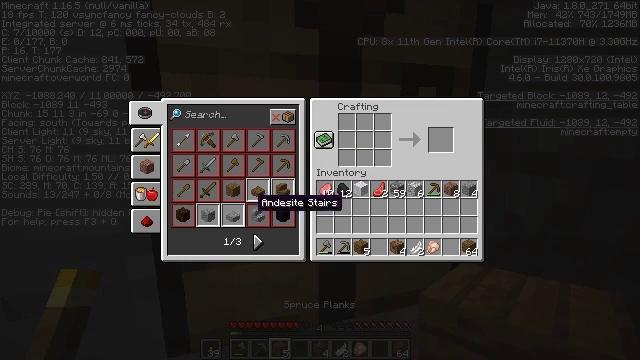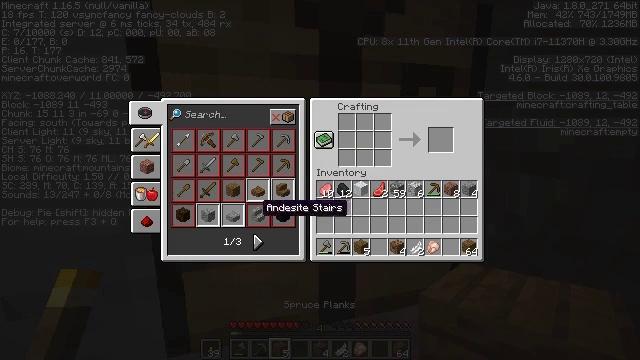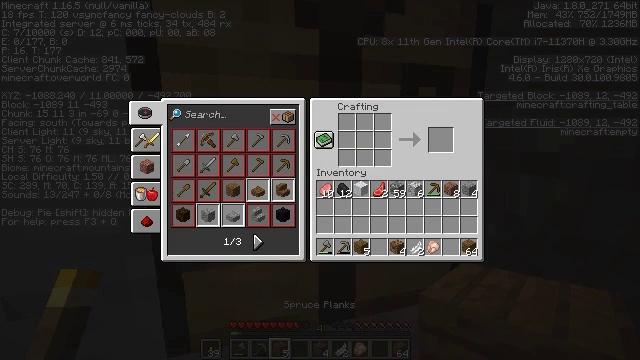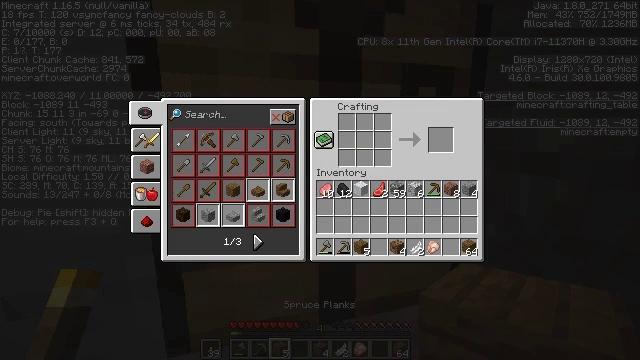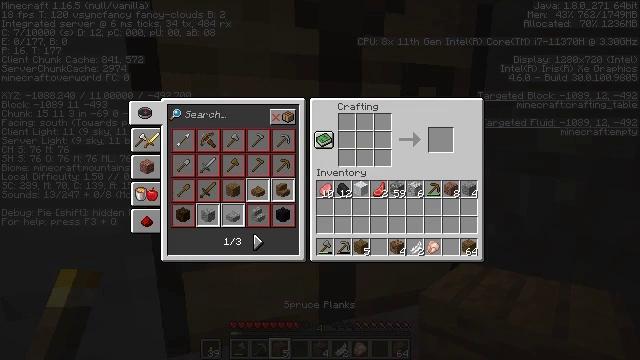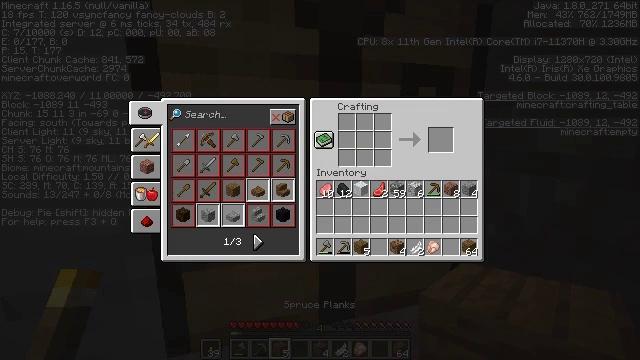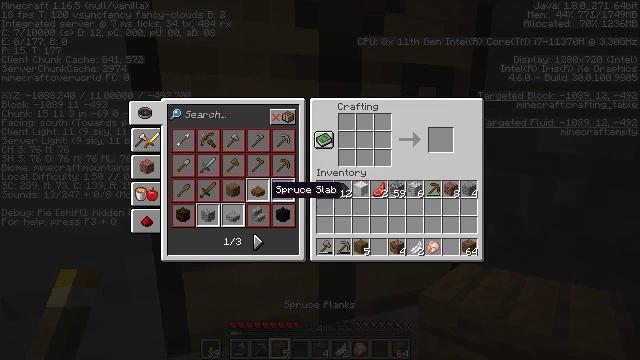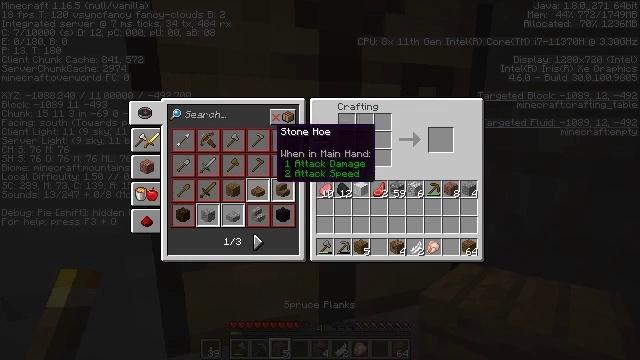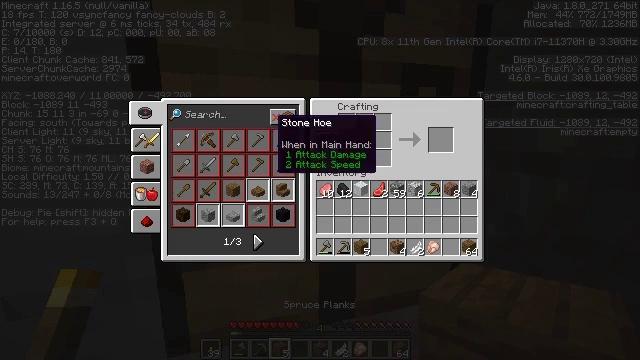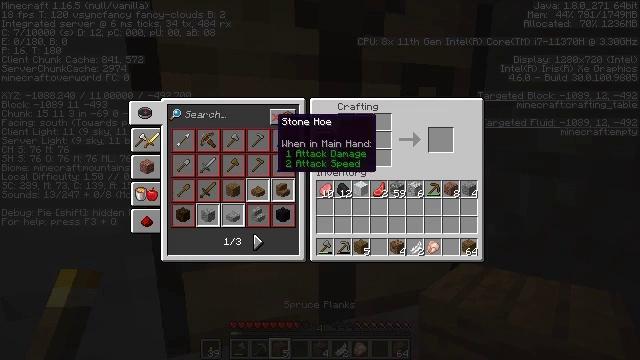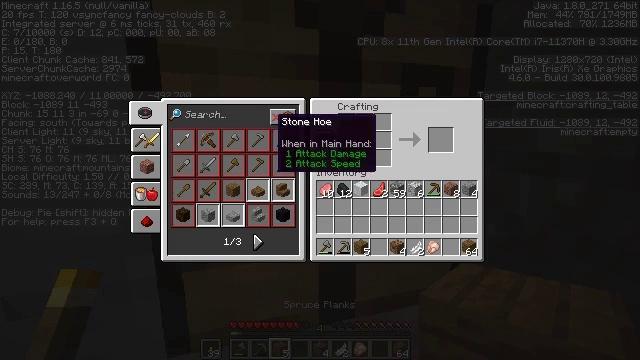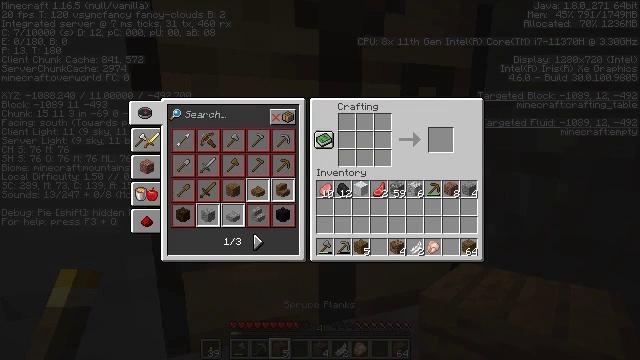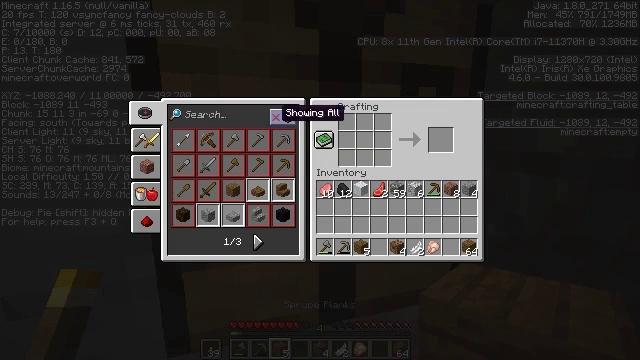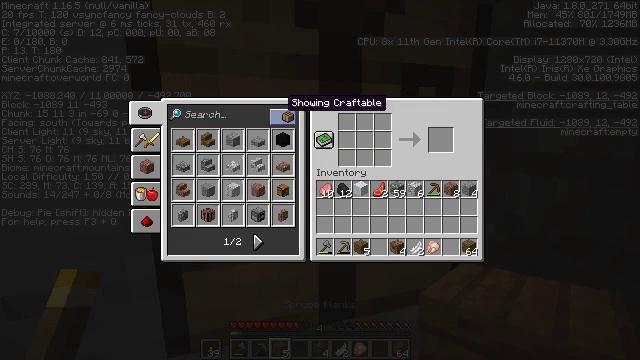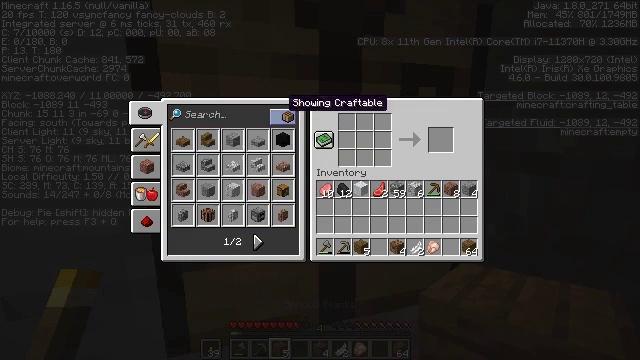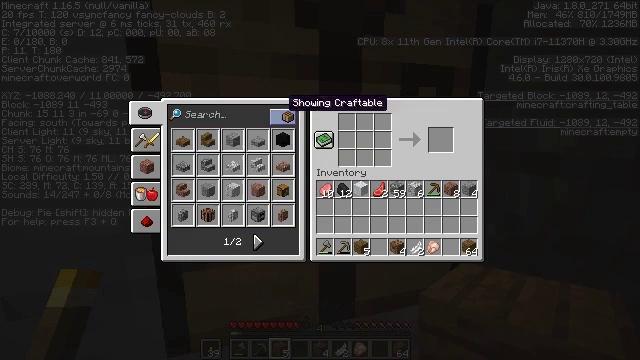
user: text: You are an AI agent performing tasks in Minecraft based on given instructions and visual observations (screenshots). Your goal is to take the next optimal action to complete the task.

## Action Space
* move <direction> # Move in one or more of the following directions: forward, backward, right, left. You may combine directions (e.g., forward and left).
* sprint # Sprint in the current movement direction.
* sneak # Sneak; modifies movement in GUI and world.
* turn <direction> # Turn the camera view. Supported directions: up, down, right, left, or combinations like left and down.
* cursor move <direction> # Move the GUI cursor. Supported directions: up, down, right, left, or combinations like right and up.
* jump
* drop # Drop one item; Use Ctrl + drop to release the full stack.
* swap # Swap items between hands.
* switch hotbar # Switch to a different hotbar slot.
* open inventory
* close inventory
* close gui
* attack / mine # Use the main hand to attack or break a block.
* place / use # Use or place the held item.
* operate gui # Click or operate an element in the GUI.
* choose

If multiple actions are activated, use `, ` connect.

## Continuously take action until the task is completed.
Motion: motion action
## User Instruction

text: Take spruce planks to craft a spruce trapdoor.
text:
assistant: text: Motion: no_op
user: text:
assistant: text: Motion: cursor move right and down
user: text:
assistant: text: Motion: cursor move down
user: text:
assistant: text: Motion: no_op
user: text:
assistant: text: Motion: no_op
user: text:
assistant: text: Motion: cursor move up
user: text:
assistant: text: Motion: cursor move up
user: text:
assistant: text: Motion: cursor move up
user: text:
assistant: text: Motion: no_op
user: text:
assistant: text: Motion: no_op
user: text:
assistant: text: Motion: no_op
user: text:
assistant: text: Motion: no_op
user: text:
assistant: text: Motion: cursor move up, operate gui
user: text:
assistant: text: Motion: operate gui
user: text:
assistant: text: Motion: operate gui
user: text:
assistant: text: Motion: no_op
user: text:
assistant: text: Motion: cursor move down
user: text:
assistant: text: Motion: cursor move left and down
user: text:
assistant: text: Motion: cursor move left and down
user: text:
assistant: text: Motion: cursor move down
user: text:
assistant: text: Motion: cursor move down
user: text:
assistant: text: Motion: no_op
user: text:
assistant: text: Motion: no_op
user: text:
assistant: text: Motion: no_op
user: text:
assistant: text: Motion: no_op
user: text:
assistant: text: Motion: operate gui
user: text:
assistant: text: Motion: operate gui
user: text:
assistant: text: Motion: operate gui
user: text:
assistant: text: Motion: no_op
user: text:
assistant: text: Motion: cursor move up